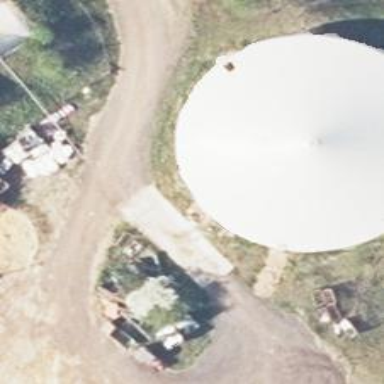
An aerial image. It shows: Storage tank that is man-made.